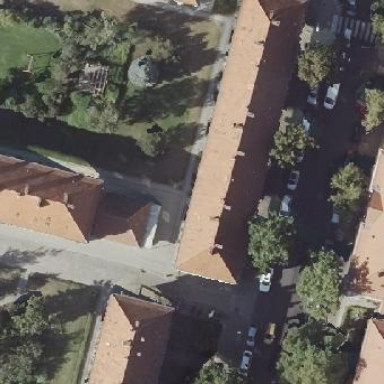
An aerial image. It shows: Hipped roof on residential building.